Question: What I mean is this:

If there are errors in any of the source files, Eclipse would in very good fashion highlight files that have problems. This is something I've been missing when I use Vim. So my question is, are there any vim plugins that replicates this behavior? some extension for NerdTree maybe?
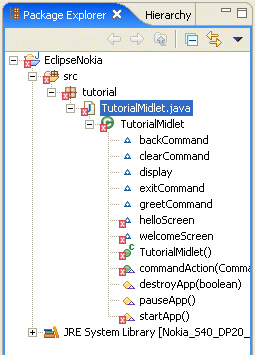
Answer: Vim has a different mechanism called the 'quickfix' list. Basically you run the ':make' command which depending on your buffer runs what ever ''makeprg'' is set to. The results get put into the 'quickfix' list. You can then use ':cnext', ':cprev' to move between the errors. You can use ':cnfile' and ':cpfile' to go to the next and previous file in the list. You can also view the list via ':copen'.
I recommend using Tim Pope's excellent <URL> plugin which provides some nice mappings like: '[q' and ']q', mappings to move through the 'quickfix' list.
For more help see:
'''
:h :make
:h 'makeprg'
:h quickfix
:h :cn
:h :cnf
'''